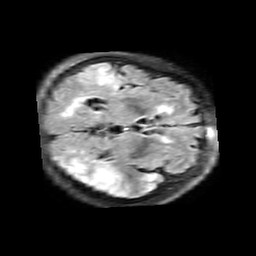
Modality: FLAIR
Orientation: axial
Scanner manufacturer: philips
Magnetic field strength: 3 T
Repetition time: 11 s
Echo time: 0.12 s